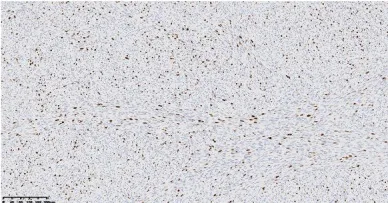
The Ki-67 proliferation index was high (L, x200).
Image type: pathology (immunostaining)